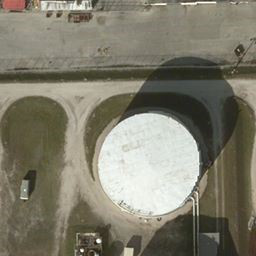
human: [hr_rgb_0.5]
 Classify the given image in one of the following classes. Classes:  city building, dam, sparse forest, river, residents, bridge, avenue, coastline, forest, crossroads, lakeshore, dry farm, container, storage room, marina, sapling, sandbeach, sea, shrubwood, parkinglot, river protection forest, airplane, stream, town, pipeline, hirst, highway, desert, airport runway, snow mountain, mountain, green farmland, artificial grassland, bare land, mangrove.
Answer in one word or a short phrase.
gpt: storage room